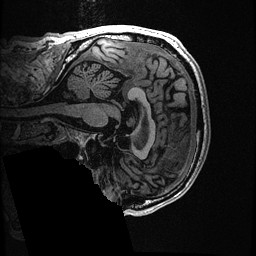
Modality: T1w
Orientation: sagittal
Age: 64
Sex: male
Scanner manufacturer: ge
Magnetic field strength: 3 T
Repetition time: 0.006952 s
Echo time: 0.00292 s